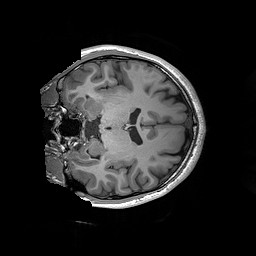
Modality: T1w
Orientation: coronal
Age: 26
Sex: male
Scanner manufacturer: siemens
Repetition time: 2.2 s
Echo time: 0.00244 s